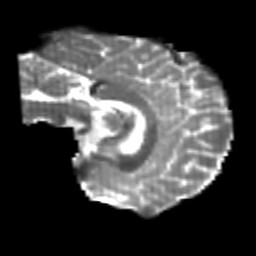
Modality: T2w
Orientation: sagittal
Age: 23
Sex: male
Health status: healthy
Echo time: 0.074 s